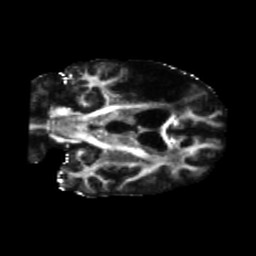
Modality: FA
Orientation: coronal
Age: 58
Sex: male
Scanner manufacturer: siemens
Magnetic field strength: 3 T
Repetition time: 5.47 s
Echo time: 0.0854 s